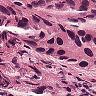
Metastatic tissue present: yes